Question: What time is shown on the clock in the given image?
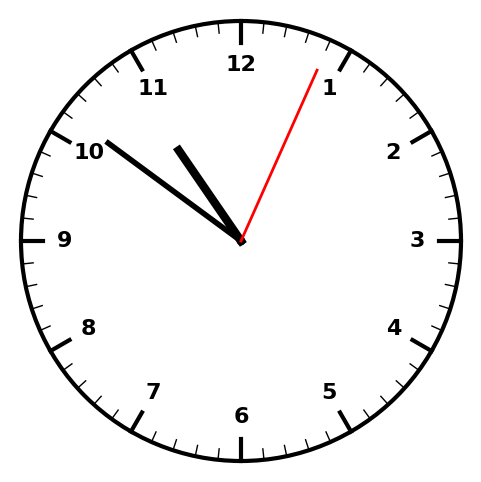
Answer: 10:51:04